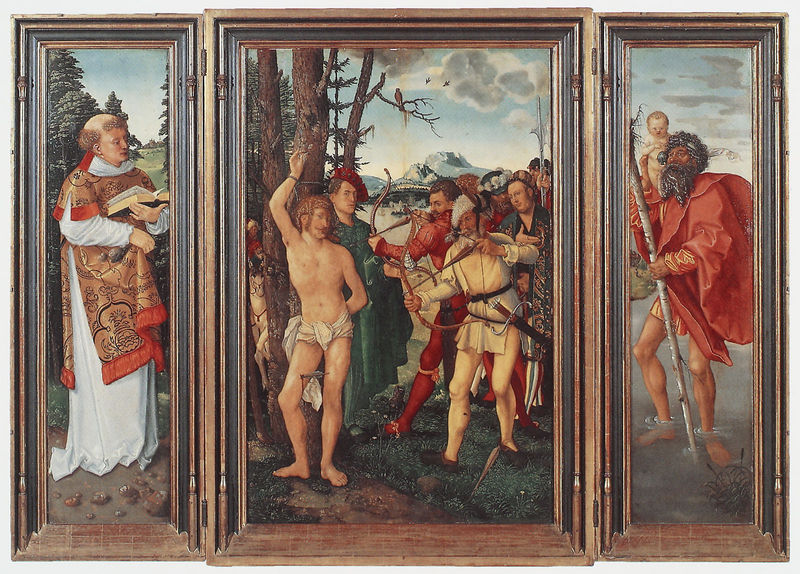
Titel: Flügelaltar mit der Marter des hl. Sebastian
Künstler: Hans gen. Grien Baldung
Institution: Nürnberg, Germanisches Nationalmuseum
Schlagwörter: baum, berg, himmel, mann, nackt, vogel, wasser, grün, see, bunt, nacht, rot, tuch, wiese, bart, bibel, hinrichtung, rahmen, ast, vögel, kirche, fransen, gold, drei, kind, stock, engel, bogen, stab, glatze, buch, religion, jagd, altar, jäger, jesus, priester, segnung, pfeil, pfeile, dreiteilig, tonsur, sebastian, christopherus, jesusknabe, bischif, tritichon, triptigon